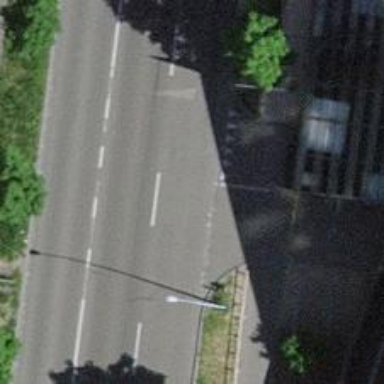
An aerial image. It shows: Secondary road with separate asphalt sidewalk.